Interaction volume radius: 10 \u00c5
Interaction volume height: 30 \u00c5
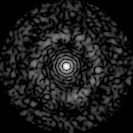
Disorder parameter: 0.8429